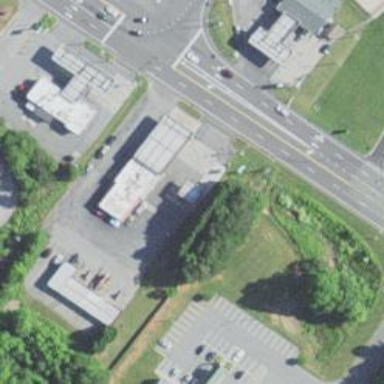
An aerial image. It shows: Convenience shop.